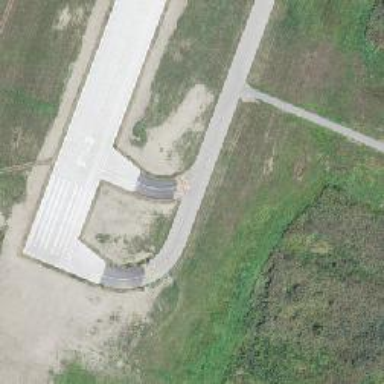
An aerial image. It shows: View of taxiway at the airport.